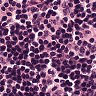
Metastatic tissue present: no